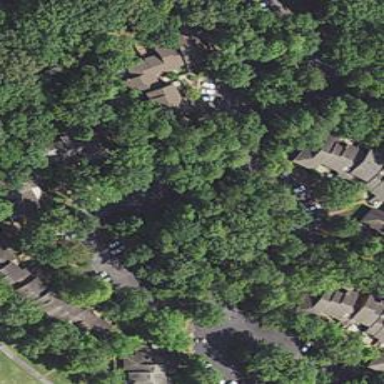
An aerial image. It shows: Neighborhood.